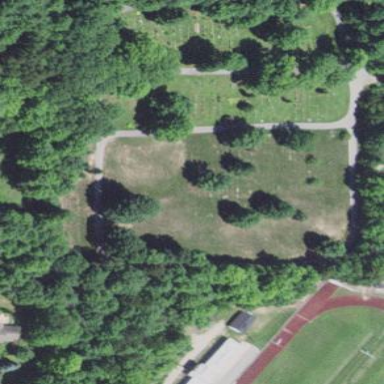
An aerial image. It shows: Cemetery.